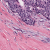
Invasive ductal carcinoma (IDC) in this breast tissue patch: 1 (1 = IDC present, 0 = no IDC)